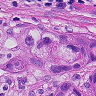
Metastatic tissue present: yes